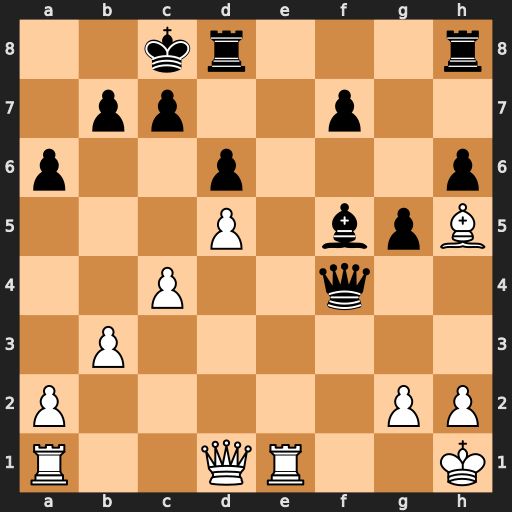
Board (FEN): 2kr3r/1pp2p2/p2p3p/3P1bpB/2P2q2/1P6/P5PP/R2QR2K
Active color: w
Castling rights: -
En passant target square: -
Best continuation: Rf1 Qe5 Rxf5 Qxf5 Bg4 Qxg4 Qxg4+